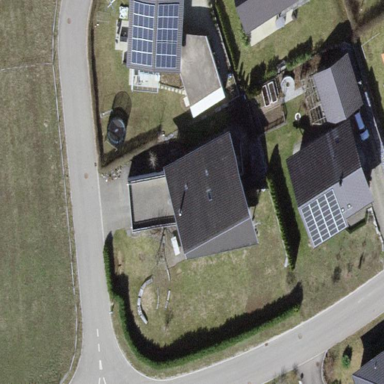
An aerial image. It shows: Detached building with saltbox roof shape.